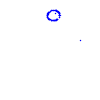
Particle: proton